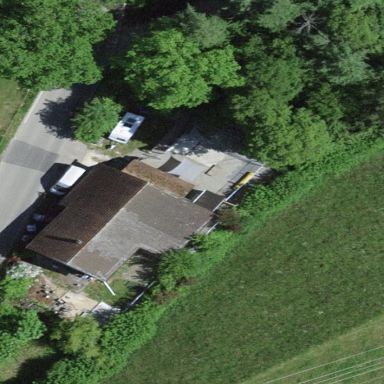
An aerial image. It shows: Detached building.